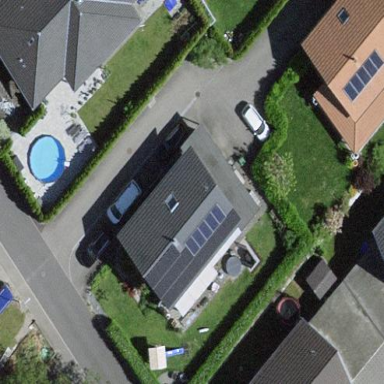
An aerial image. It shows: Gabled roof on residential building.